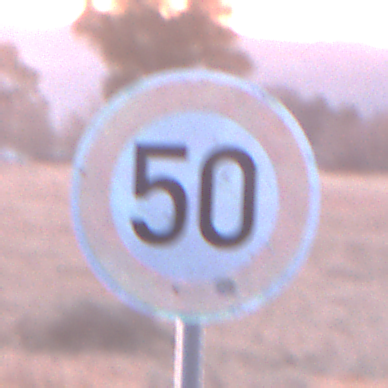
Verkehrszeichen: Geschwindigkeit50
Umgebung: Outdoor, Nature
Tageszeit: SunriseSunset
Wetter: Clear
Licht: Natural
Jahreszeit: NotSpecified
Kontrast: LowContrast